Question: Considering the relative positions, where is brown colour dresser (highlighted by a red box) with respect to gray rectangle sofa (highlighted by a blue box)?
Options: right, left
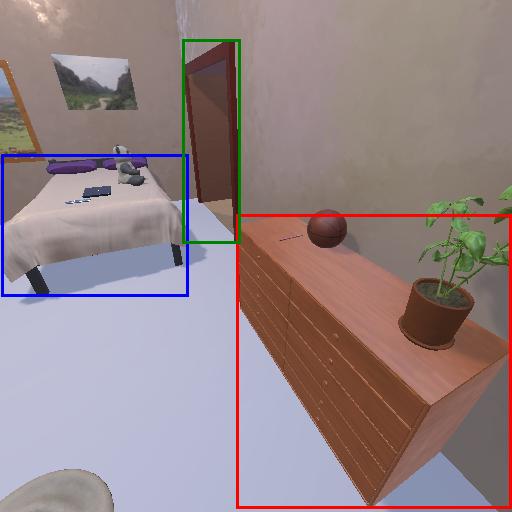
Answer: right